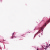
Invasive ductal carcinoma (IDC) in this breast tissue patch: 0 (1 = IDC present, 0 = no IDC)